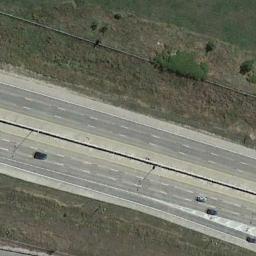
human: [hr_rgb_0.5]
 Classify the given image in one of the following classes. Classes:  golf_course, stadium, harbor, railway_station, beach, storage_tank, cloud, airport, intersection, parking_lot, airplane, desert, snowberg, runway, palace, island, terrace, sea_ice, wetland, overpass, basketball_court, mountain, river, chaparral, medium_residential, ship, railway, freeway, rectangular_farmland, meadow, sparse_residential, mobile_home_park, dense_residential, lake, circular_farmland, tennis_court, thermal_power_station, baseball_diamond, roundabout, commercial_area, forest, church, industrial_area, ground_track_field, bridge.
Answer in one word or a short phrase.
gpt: freeway